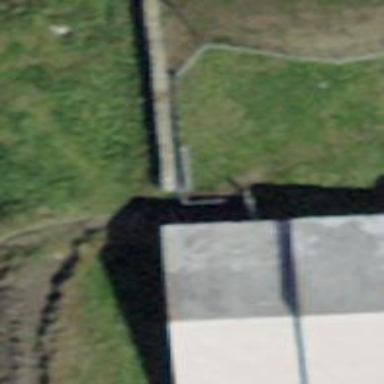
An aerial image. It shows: Gate.